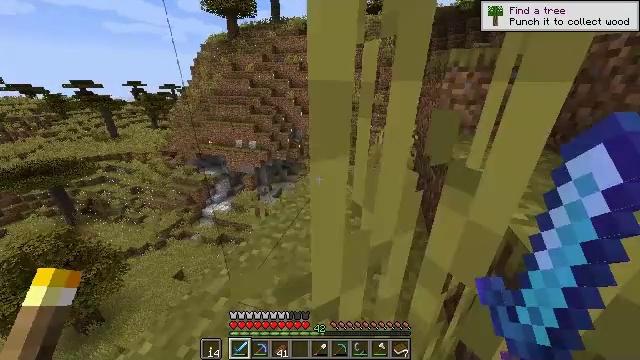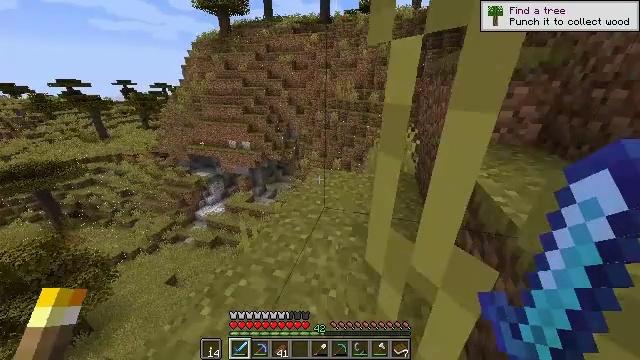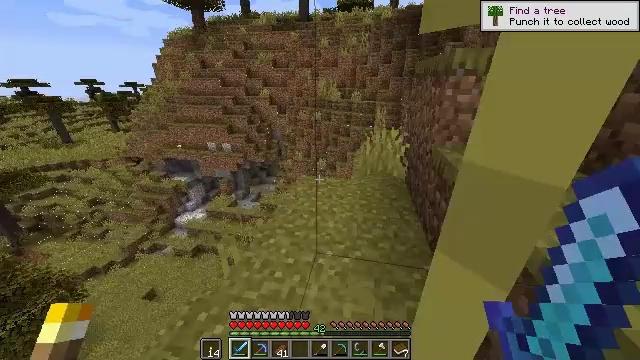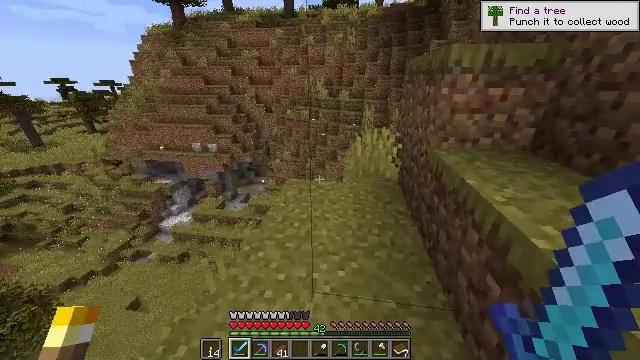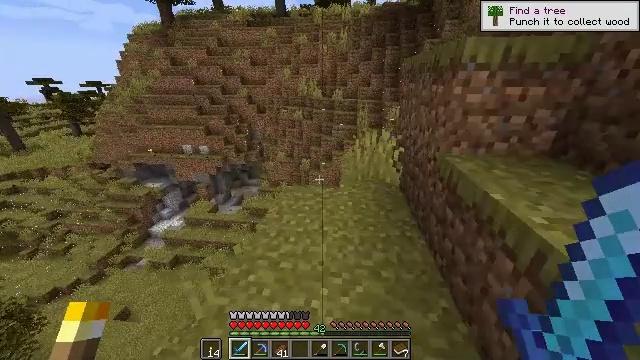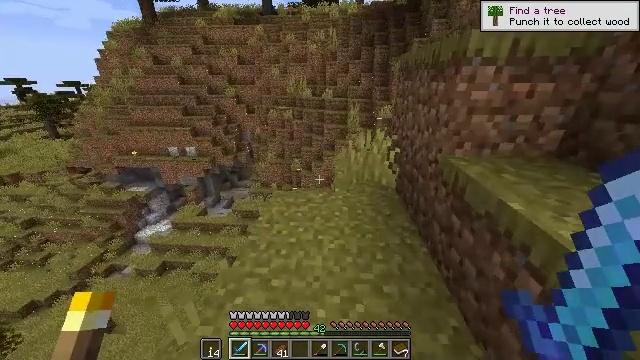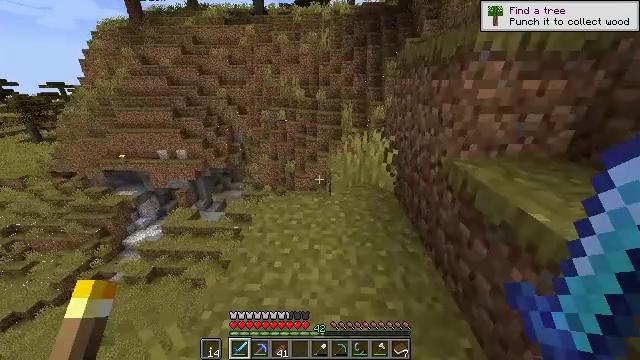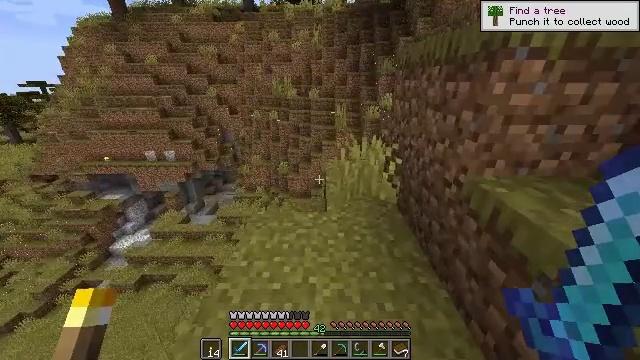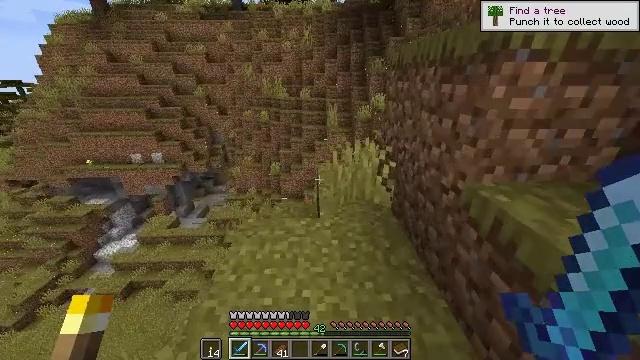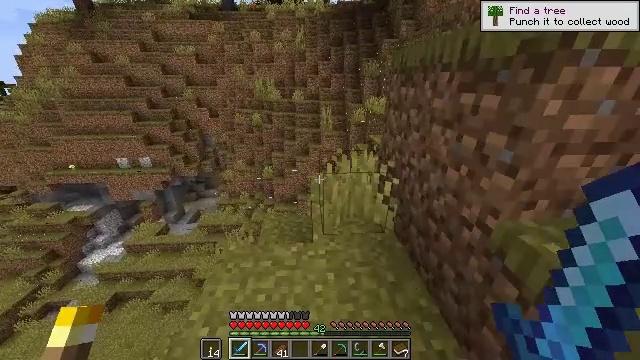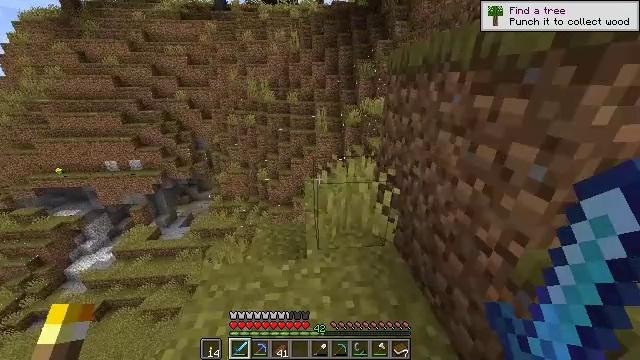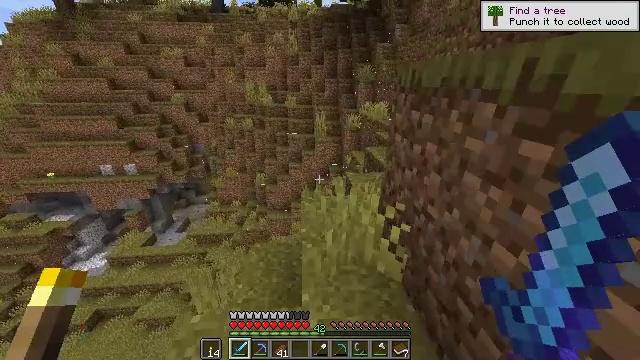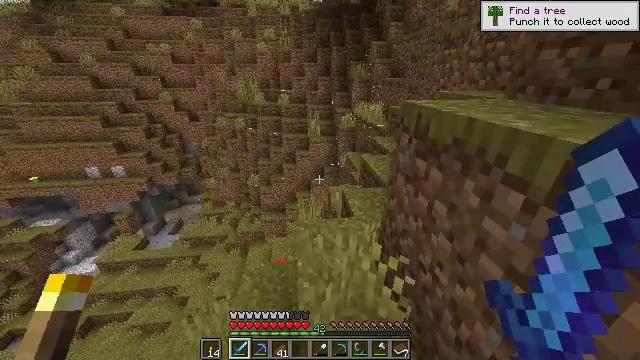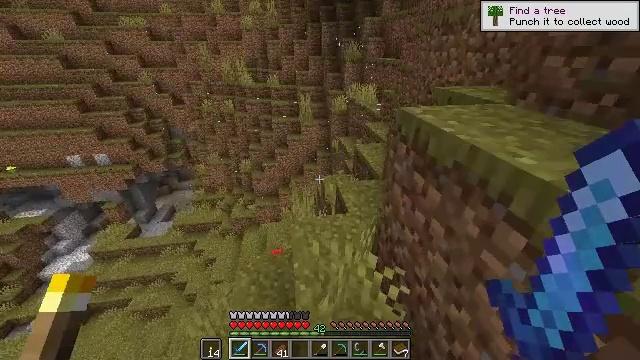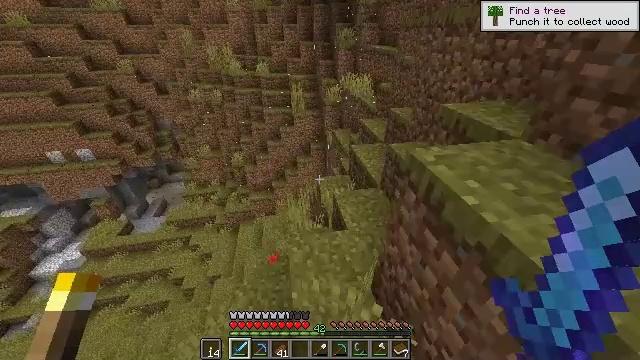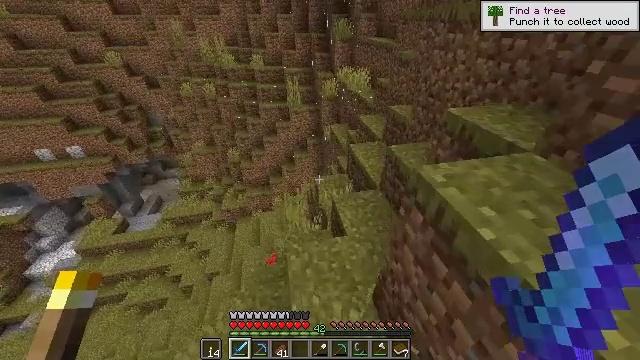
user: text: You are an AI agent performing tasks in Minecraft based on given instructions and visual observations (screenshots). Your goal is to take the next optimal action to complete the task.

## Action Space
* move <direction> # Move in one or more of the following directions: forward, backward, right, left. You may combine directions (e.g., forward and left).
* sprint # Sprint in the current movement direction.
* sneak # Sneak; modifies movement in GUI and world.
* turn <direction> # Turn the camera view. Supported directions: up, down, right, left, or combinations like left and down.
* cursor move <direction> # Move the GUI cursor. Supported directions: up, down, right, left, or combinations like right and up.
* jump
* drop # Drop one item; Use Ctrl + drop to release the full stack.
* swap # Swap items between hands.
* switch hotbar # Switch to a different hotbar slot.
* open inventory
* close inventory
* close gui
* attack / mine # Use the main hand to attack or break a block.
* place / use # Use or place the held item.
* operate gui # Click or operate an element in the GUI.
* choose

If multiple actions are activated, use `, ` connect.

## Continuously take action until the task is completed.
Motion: motion action
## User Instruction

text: Gather the enchanting table for reuse.
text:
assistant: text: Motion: move forward, sprint, turn right
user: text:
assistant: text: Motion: move forward, sprint, turn right
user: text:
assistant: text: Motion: move forward, sprint, turn right
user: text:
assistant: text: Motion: move forward, sprint, turn right
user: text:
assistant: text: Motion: move forward, sprint, turn right
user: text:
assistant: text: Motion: move forward, sprint, turn right
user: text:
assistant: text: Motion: move forward, sprint, turn right
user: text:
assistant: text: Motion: move forward, sprint, turn right
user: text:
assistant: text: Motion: move forward, sprint, turn right
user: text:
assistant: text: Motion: move forward, sprint, turn right
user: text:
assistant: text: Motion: move forward, sprint, jump
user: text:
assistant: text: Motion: move forward, sprint, turn right and down, jump
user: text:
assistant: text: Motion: move forward, sprint, turn right and down, jump
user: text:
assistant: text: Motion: move forward, sprint, turn right and down, jump
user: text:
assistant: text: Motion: move forward, sprint, turn right and down, jump
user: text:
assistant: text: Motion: move forward and move right, sprint
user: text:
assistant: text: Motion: move forward and move right, sprint
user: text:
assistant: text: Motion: move forward and move right, sprint
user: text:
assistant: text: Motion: move forward and move right, sprint
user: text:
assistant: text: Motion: move forward, sprint, turn right
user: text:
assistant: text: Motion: move forward, sprint, turn right and up
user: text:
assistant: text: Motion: move forward and move right, sprint, turn right and up
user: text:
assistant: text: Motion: move forward and move right, sprint, turn right and up
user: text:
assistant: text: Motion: move forward and move right, sprint
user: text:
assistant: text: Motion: move forward and move right, sprint
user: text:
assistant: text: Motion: move forward, sprint
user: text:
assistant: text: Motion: move forward, sprint
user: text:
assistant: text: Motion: move forward, sprint
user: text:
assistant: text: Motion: move forward, sprint, turn up
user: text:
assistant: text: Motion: move forward, sprint, turn up